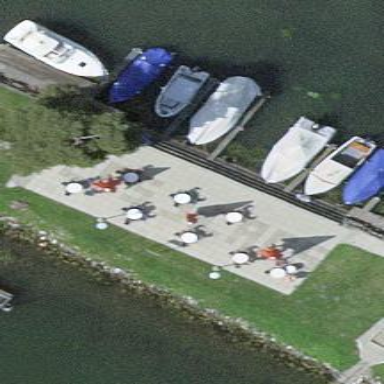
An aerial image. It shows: Outdoor seating area for leisure.